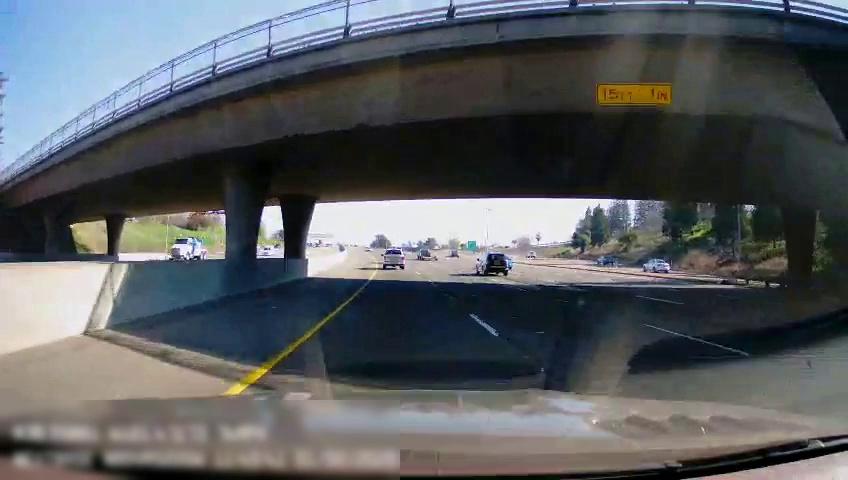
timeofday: Day
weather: Sunny
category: Drivable Space
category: Vehicles | Truck
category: Drivable Space
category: Vehicles | Truck
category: Vehicles | Car
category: Vehicles | Truck
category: Vehicles | Other LV
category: Vehicles | SUV
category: Vehicles | Car
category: Vehicles | Car
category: Lanes | Current Lane
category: Lanes | Current Lane
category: Lanes | Alternate Lane
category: Lanes | Alternate Lane
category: Traffic | Signs
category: Traffic | Signs